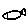
Label: fish